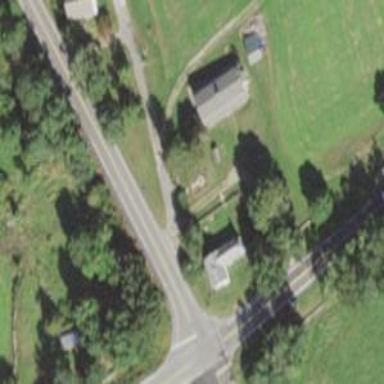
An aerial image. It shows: Residential driveway designated as service road.